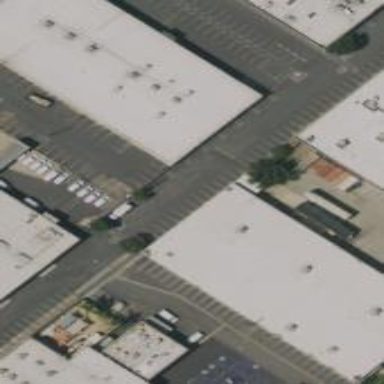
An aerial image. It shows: Warehouse.